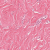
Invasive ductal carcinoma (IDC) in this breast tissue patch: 0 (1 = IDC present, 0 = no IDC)